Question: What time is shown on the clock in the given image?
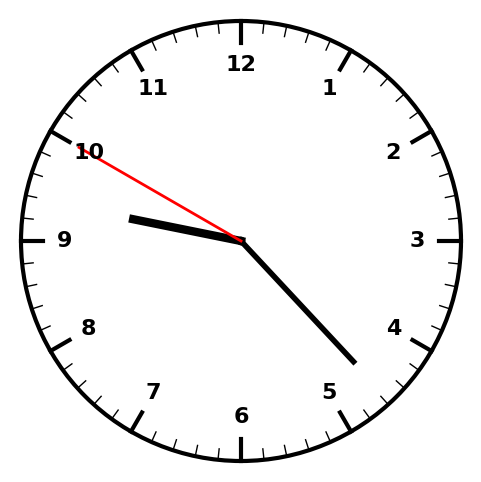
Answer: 09:22:50